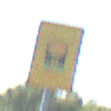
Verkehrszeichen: FahrzeugeMitWassergefaehrdenderLadungOhnePfeilsymbol
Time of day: Midday
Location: Outdoor (Nature)
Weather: Clear
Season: NotSpecified
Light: Natural